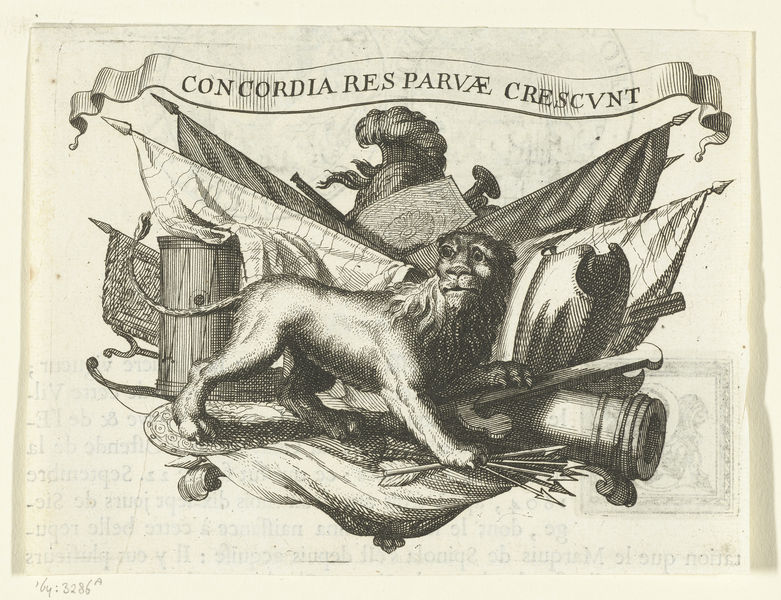
Titel: Wapentrofee met leeuw
Standort: Amsterdam
Institution: Rijksmuseum
Schlagwörter: feder, weiß, schwarz, skizze, zeichnung, muster, mähne, schiff, schrift, bogen, fahnen, fahne, flagge, schriftzug, krieg, kanone, buch, druck, radierung, stich, waffen, helm, fass, ritter, trommel, rüstung, wappen, knauf, löwe, speere, flaggen, zier, emblem, kupferstich, pfeile, standarte, latein, schriftband, schil, scharffur, ex libris, concordia, eintracht, crescent, res, cordia, parvae